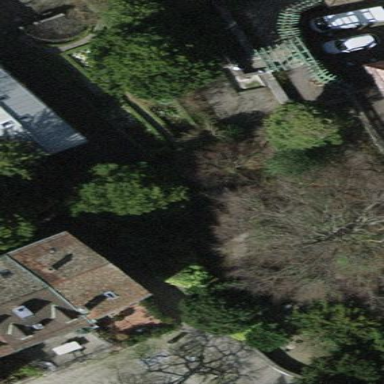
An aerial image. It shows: Garden area designated for leisure land.